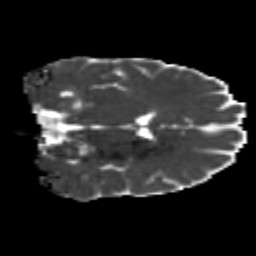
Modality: MD
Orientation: coronal
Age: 26
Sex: male
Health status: healthy
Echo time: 0.074 s